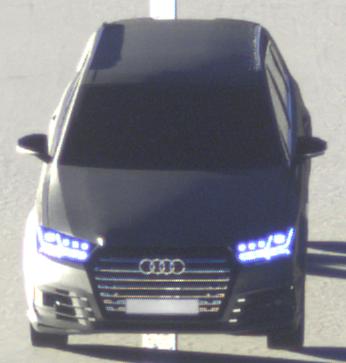
Make: Audi
Model: SQ7
Detailed model: -
Model produced from: 2016
Model produced until: 2018
Doors: 5
Color: gray
Road condition: dry road
Daytime: sunrise or sunset
Contrast: high contrast